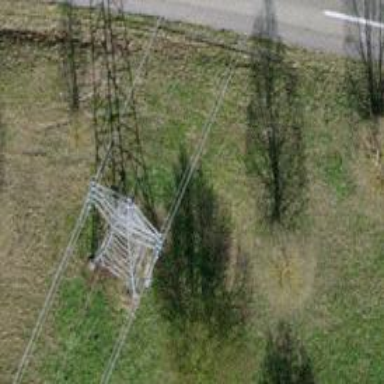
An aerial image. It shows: Power line in the image.